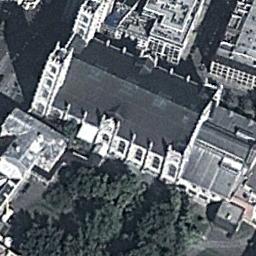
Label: church